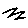
Label: zigzag